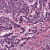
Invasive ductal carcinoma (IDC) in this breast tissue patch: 1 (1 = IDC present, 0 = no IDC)